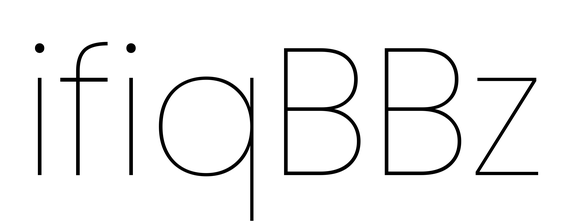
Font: Poppins-Thin